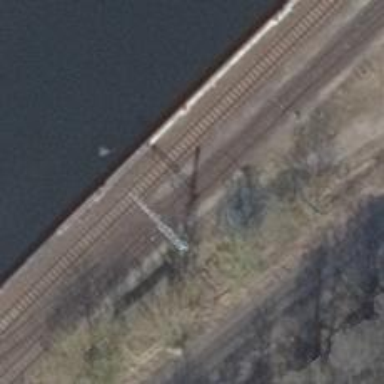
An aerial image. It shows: Railway switch.